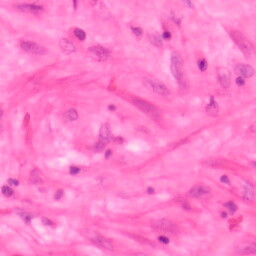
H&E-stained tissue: Colon